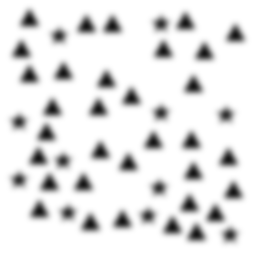
Squares: 0
Triangles: 33
Stars: 11
Total shapes: 44